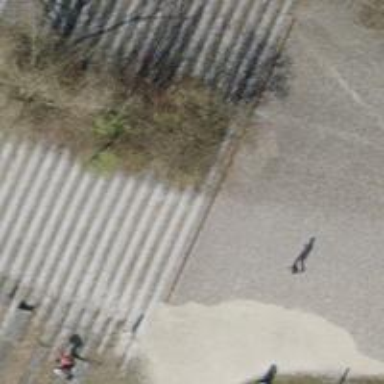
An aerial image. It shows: Flight of steps with sett surface.